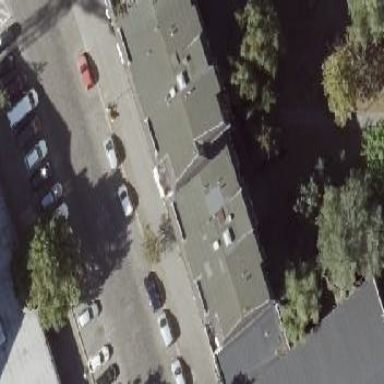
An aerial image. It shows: Apartments building with green roof.